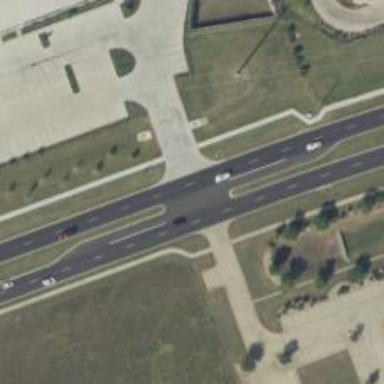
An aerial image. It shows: Asphalt road with secondary link designation.